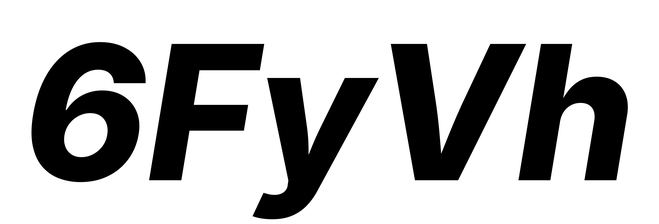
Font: Inter-Italic_ExtraBold_Italic